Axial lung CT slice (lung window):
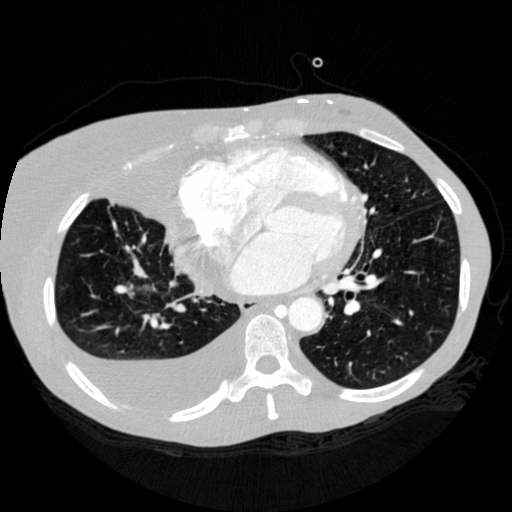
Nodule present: no